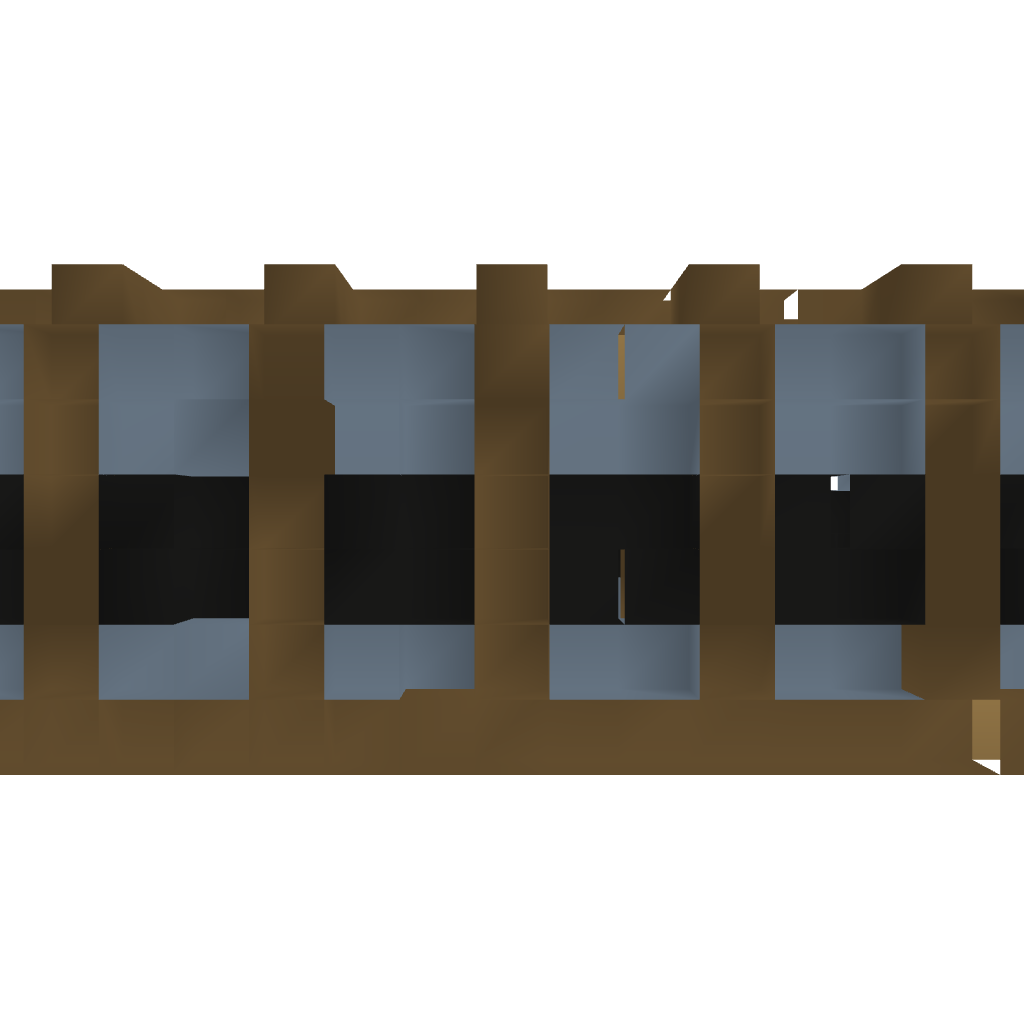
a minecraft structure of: House